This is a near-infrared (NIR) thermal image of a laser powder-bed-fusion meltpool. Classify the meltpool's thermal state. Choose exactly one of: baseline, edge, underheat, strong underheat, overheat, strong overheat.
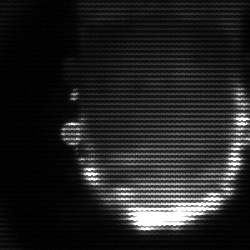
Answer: baseline